Question: I want to add a tab bar with three options (Home) the first view, (Incidences) with the second view, and (Info) with the third view, in the first view I have 2 buttons that shows the second and the third view.
What I have to do to add tab bar with these 3 tabs, always visible in the App?
I have this structure now:

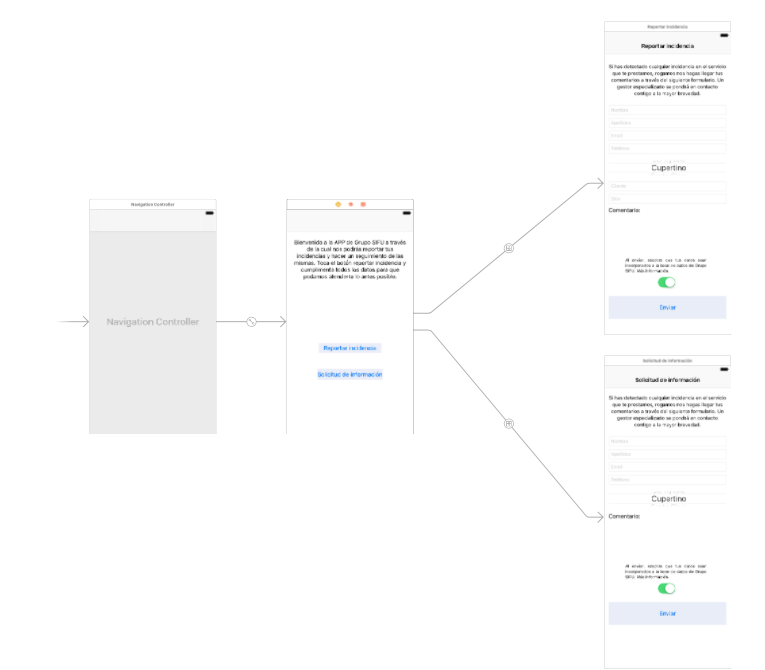
Answer: New project -> Tabbed Application.
Replace the First and Second Views with your viewControllers. There will be no need for your left hand side view as the tabs will be your buttons